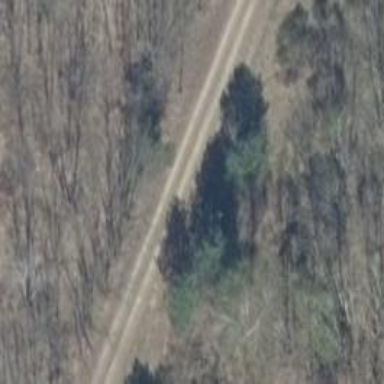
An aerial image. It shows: Track with grade 2 gravel surface.